Question: This question is inspired by <URL>. All these things are undocumented but are important for anyone who runs memory-intensive computations.
When trying to understand the logic of the internal caching mechanism I found something interesting. Consider the following:
'''
$HistoryLength = 0;
(*dummy command for loading of the Root package*)
Root[# &, 1];
d = 13;
f[z_, i_] := Sum[(2 Mod[Floor[(i - 1)/2^k], 2] - 1) z^(d - k), {k, 0, d}];
(memLog = Flatten[
Table[Root[f[z, i], j]; {SessionTime[], MemoryInUse[]/1024.^2}, {j, 1,
d}, {i, 1, 2^d}], 1];) // Timing
pl1 = ListLinePlot[memLog,
FrameLabel -> {"SessionTime, sec", "MemoryInUse, Mb"}, PlotRange -> All,
Frame -> True, Axes -> False]
pl2 = ListLinePlot[memLog[[All, 2]],
FrameLabel -> {"Point", "MemoryInUse, Mb"}, PlotRange -> All, Frame -> True,
Axes -> False]
'''
In kernel session the output on my machine ( 7.0.1 for Windows) is always as follows:

Can anyone explain why there is a break of the curve near the point number 8400?
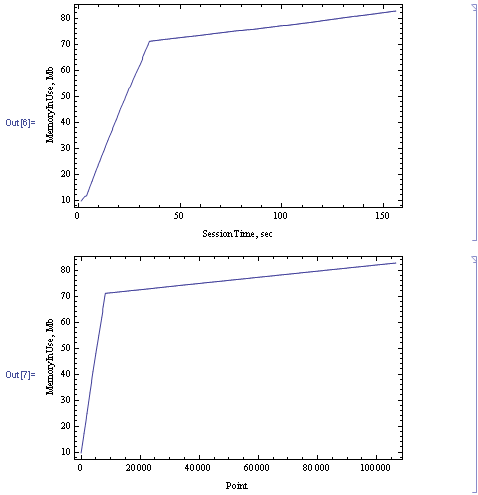
Answer: The point at which the change in slope occurs is no. 8192. This equals 2^13, which is the upper bound of the fastest of your Table indices, 'i'. When mma arrives at this point it has calculated all possible 'f[z, i]' values. Since this call is independent of 'j', the next value of 'j' (2) will generate the same range ('f[z, 1], ..., f[z, 8192]') again. I assume this is where internal caching kicks in and fewer additional memory is needed.